Interaction volume radius: 10 \u00c5
Interaction volume height: 15 \u00c5
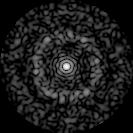
Disorder parameter: 0.8346